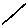
Label: line